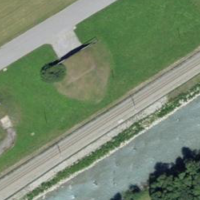
EUNIS habitat code: 57
Species observed at this site:
Cirsium arvense
Angelica sylvestris
Galeopsis tetrahit
Vicia cracca
Bistorta officinalis